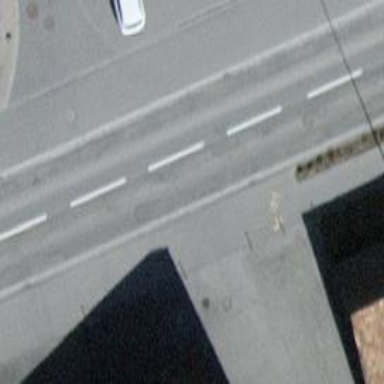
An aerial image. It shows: Secondary road with asphalt surface. There is cycle track on the right side of the road.